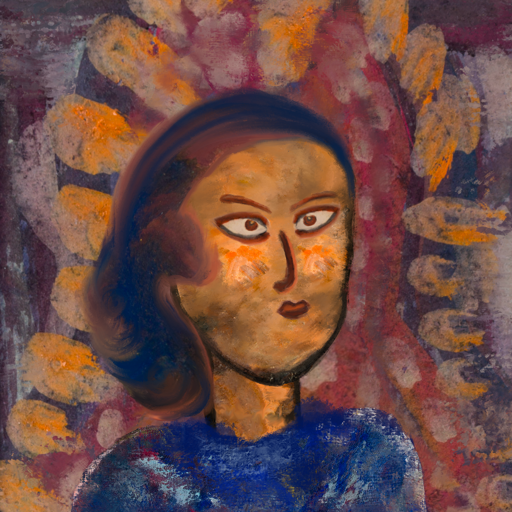
Background: Doll, Head And Neck Side: Gypsy_Queen, Face Side: Roy_Bahadur, Bust: Irani, Hair Side: Mother_And_Son_Son, Head Accessory: Blank, Second Necklace: Blank, Necklace: Blank, Baby: Blank